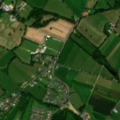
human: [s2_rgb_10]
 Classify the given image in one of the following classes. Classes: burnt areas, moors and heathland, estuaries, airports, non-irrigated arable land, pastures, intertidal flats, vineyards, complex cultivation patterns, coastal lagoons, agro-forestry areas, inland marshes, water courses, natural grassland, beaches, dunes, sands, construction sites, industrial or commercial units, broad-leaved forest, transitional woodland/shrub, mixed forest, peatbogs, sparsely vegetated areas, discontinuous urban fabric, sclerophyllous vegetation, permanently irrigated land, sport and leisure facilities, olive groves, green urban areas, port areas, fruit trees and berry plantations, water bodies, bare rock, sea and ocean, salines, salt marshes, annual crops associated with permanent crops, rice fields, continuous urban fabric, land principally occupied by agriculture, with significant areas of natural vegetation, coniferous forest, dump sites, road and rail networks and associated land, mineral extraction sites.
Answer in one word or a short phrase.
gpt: discontinuous urban fabric, pastures